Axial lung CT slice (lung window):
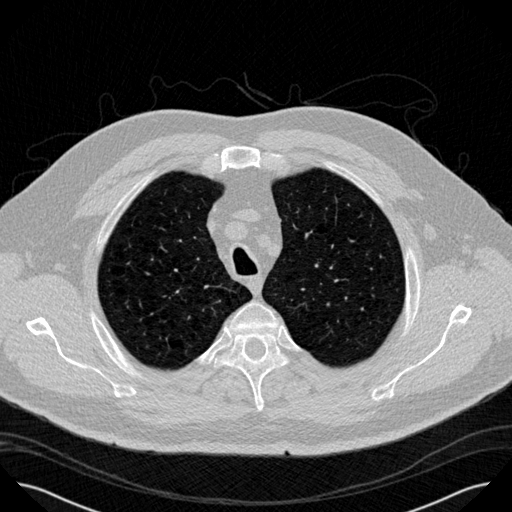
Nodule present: no